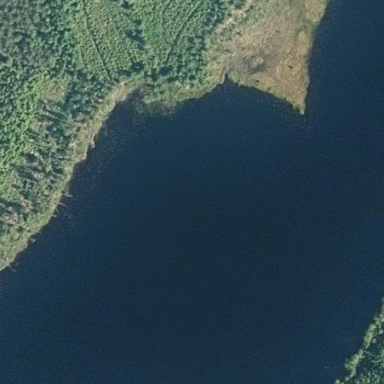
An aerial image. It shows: Pond with natural water.